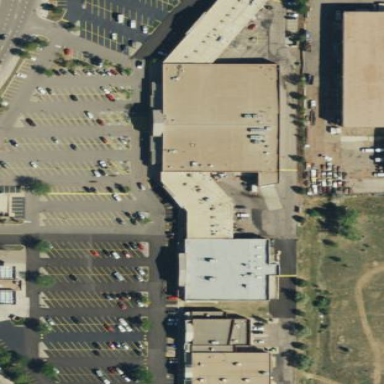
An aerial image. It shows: Retail area.